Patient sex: M
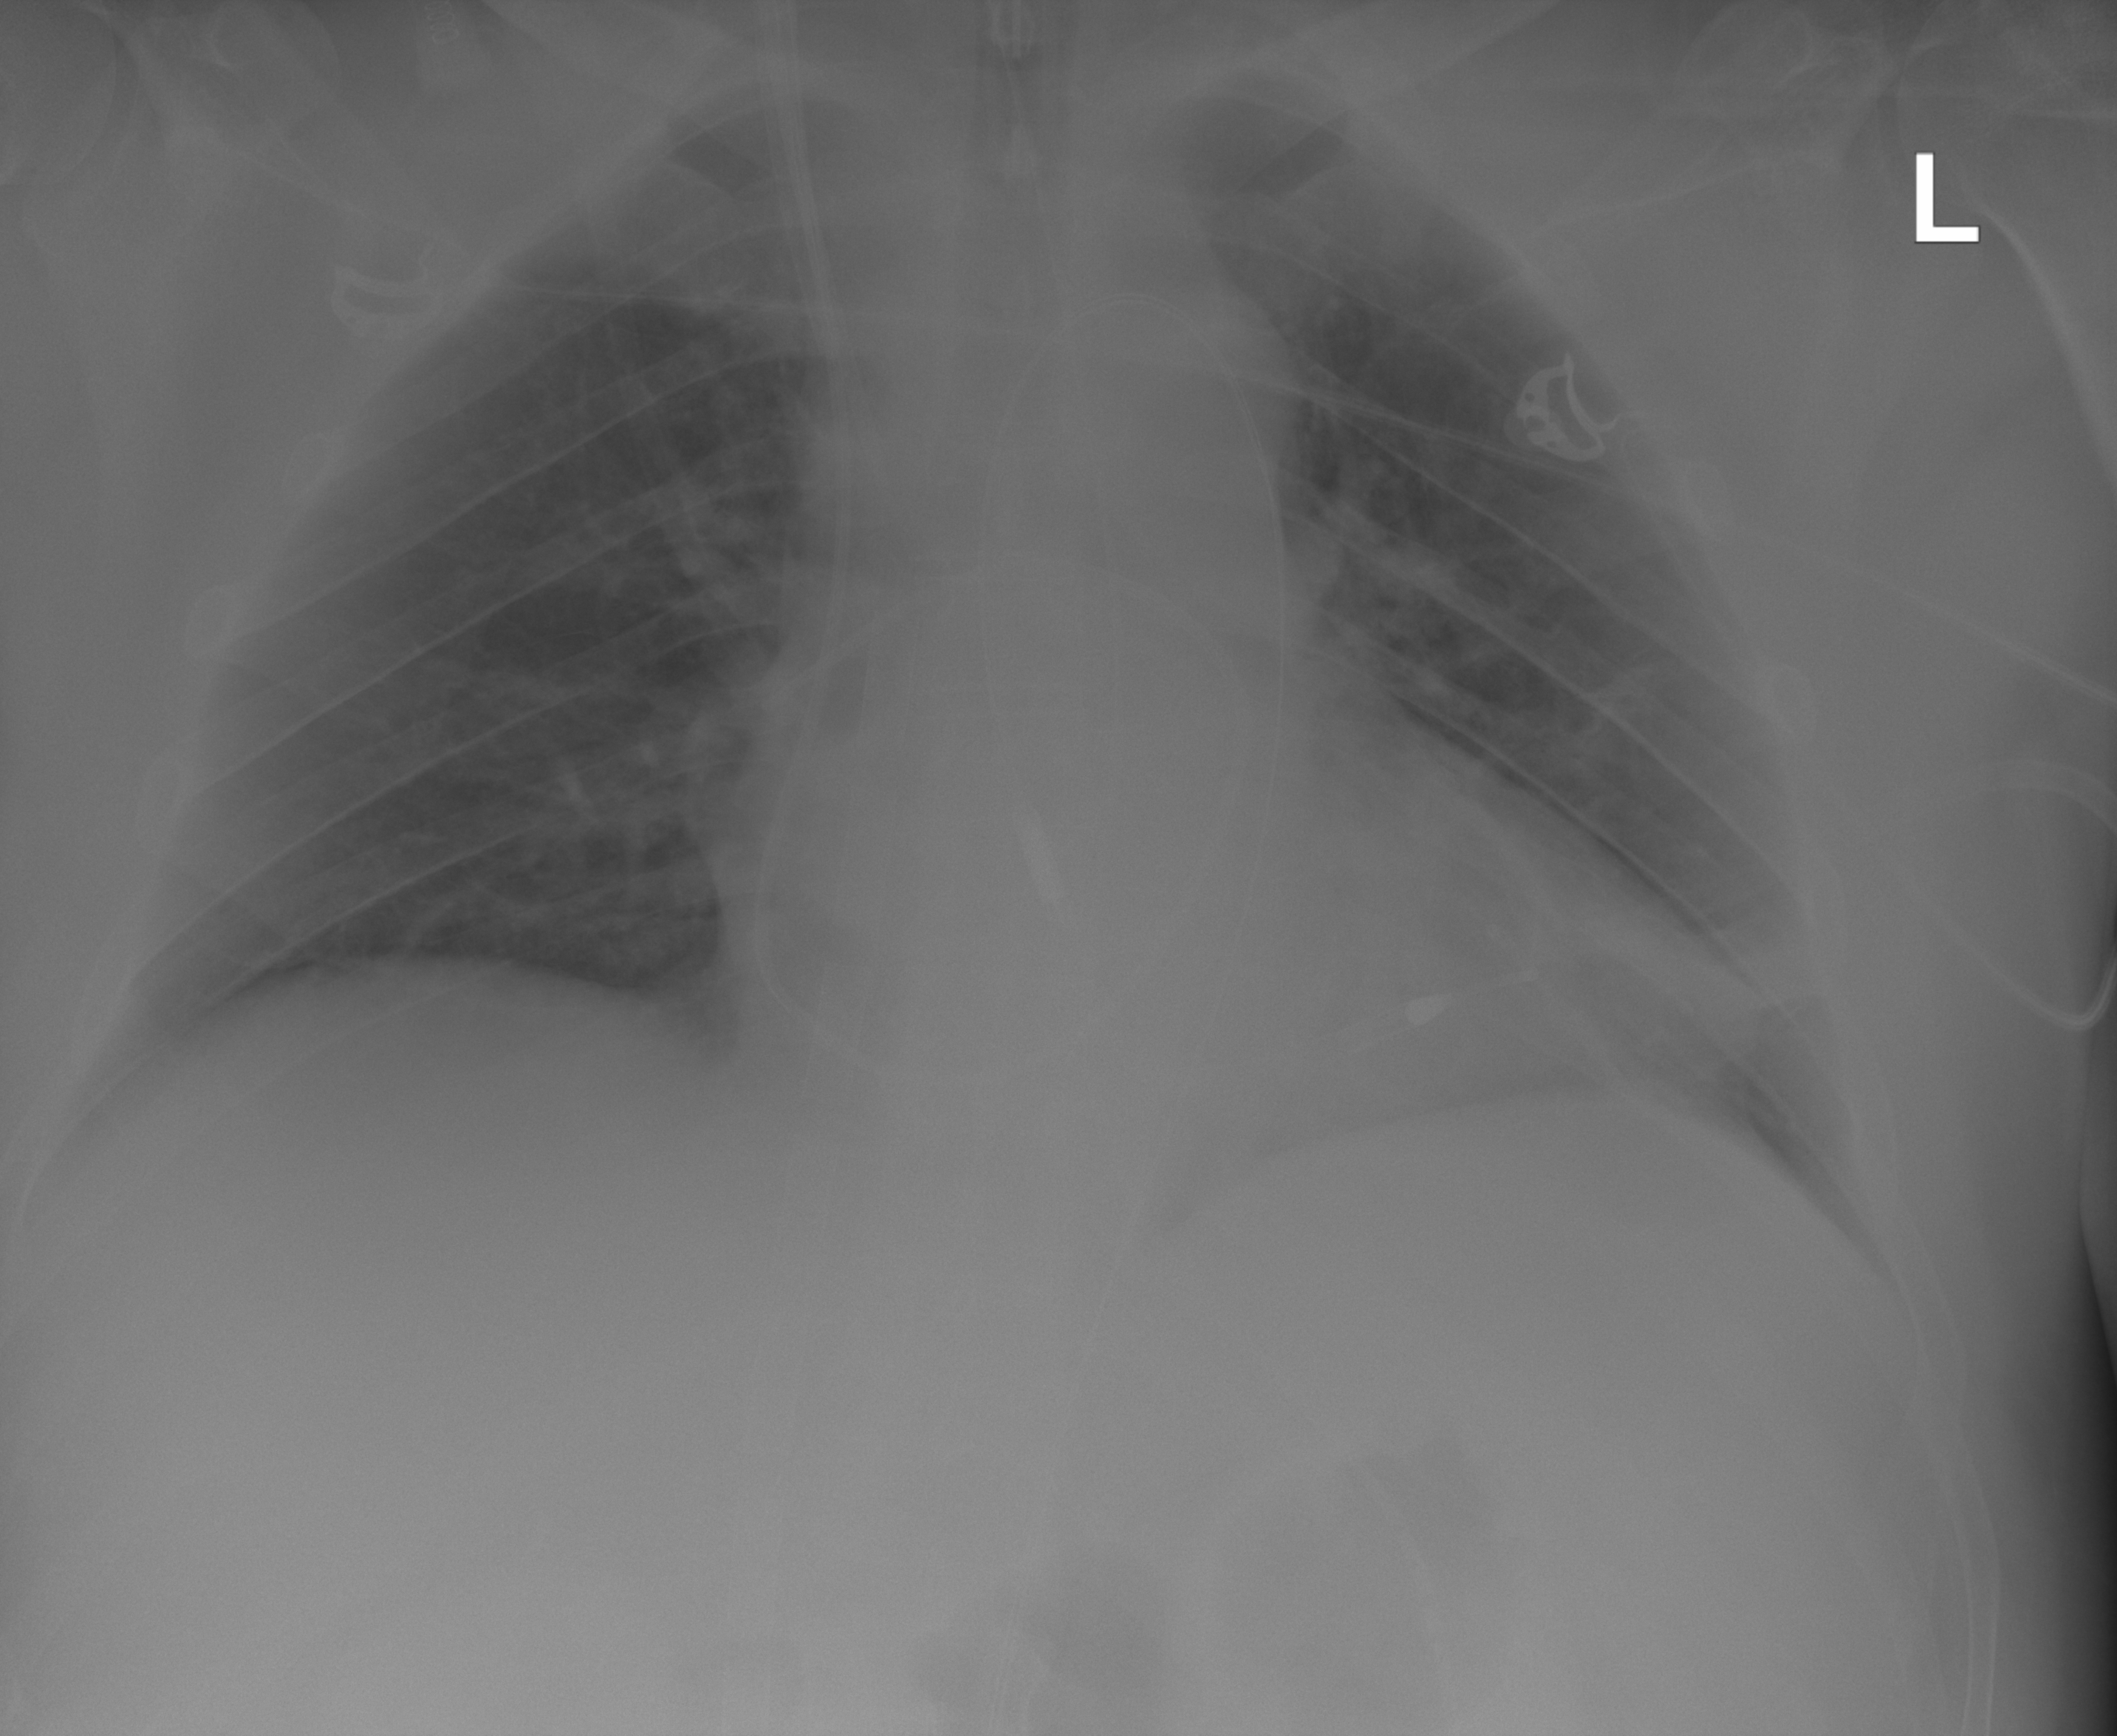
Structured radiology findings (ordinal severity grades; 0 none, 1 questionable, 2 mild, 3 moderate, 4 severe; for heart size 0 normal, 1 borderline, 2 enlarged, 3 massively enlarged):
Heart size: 2
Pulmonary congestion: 2
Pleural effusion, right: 2
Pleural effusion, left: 2
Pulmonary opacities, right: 0
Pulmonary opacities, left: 0
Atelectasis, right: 0
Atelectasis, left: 2